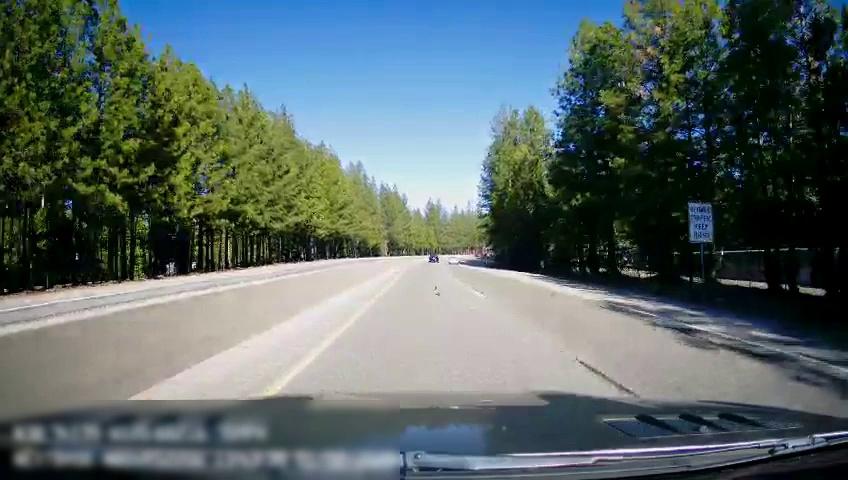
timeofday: Day
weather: Sunny
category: Drivable Space
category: Drivable Space
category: Drivable Space
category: Vehicles | Car
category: Vehicles | Car
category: Lanes | Alternate Lane
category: Lanes | Current Lane
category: Lanes | Alternate Lane
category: Lanes | Opposite Lane
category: Traffic | Signs